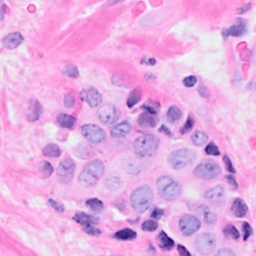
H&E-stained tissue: Breast